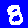
Digit: 8